Aerial crown-view tile of a tropical tree (Barro Colorado Island, Panama), acquired 20240813:
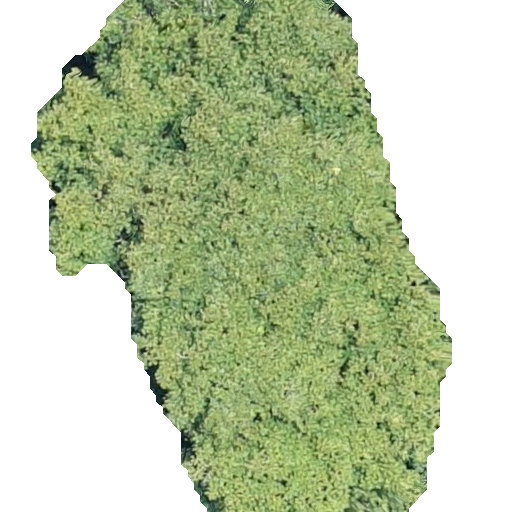
Species: Tachigali panamensis
GBIF accepted scientific name: Tachigali panamensis
Crown area: 257.139 m²